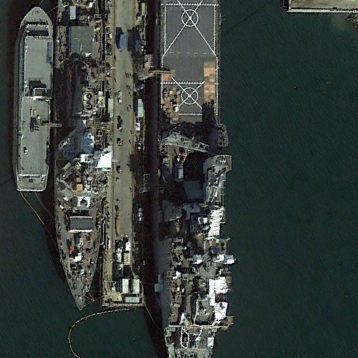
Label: combat